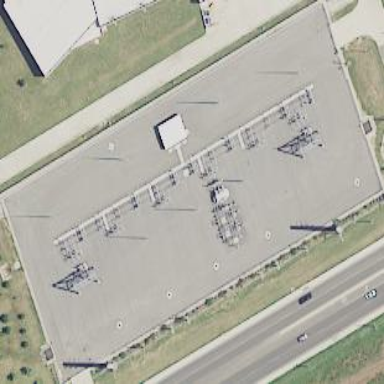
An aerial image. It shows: Outdoor power substation surrounded by fence. The substation operates at the distribution level.